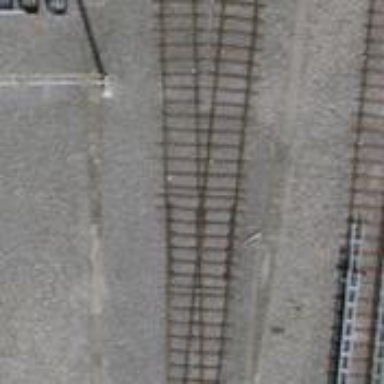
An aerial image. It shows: Single-track railway spur.